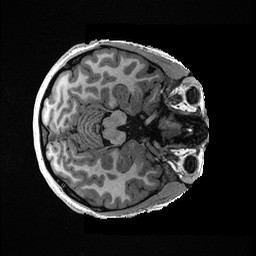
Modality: T1w
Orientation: axial
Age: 23
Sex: female
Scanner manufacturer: ge
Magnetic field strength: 3 T
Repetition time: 0.006952 s
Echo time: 0.00292 s